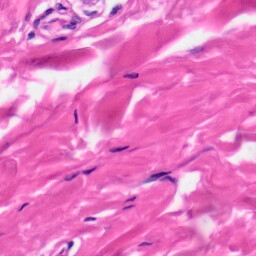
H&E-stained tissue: Skin